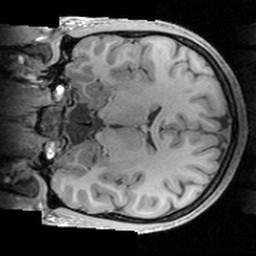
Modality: T1w
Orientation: coronal
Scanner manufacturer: siemens
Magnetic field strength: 3 T
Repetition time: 1.63 s
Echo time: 0.00311 s